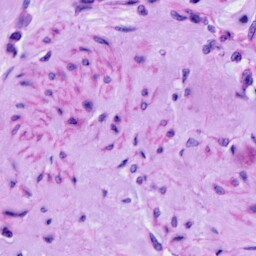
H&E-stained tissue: Cervix